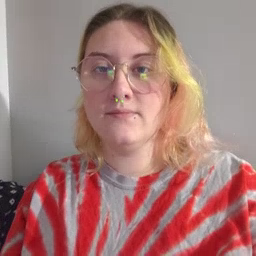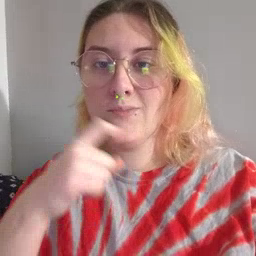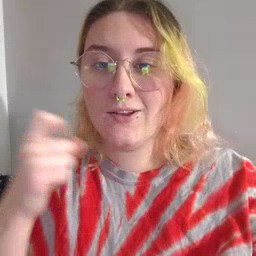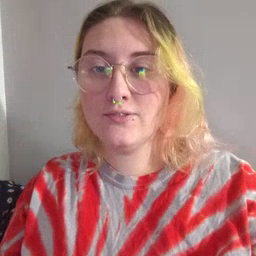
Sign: dryer